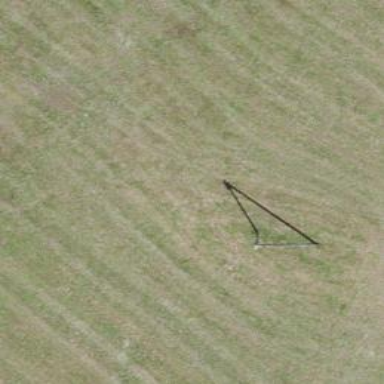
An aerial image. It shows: Minor power line.